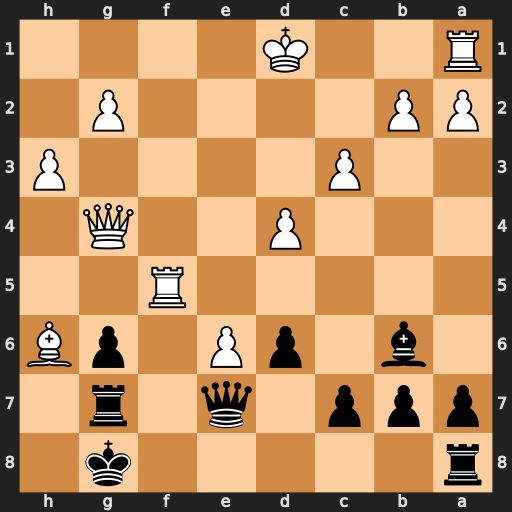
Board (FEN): r5k1/ppp1q1r1/1b1pP1pB/5R2/3P2Q1/2P4P/PP4P1/R2K4
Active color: b
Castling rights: -
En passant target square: -
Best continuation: gxf5 Qxg7+ Qxg7 Bxg7 Kxg7